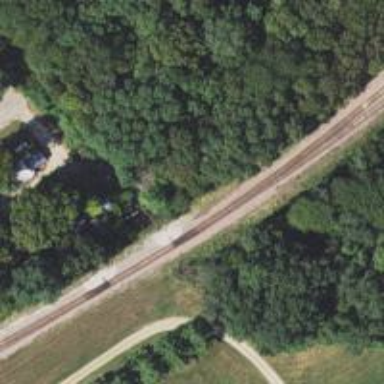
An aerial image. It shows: Railway spur junction.